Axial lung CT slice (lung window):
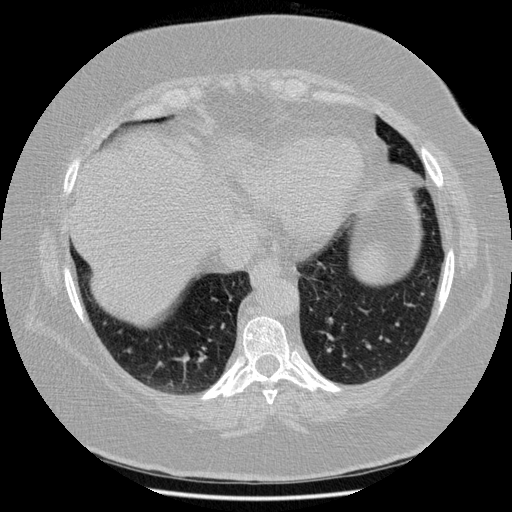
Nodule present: no